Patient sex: M
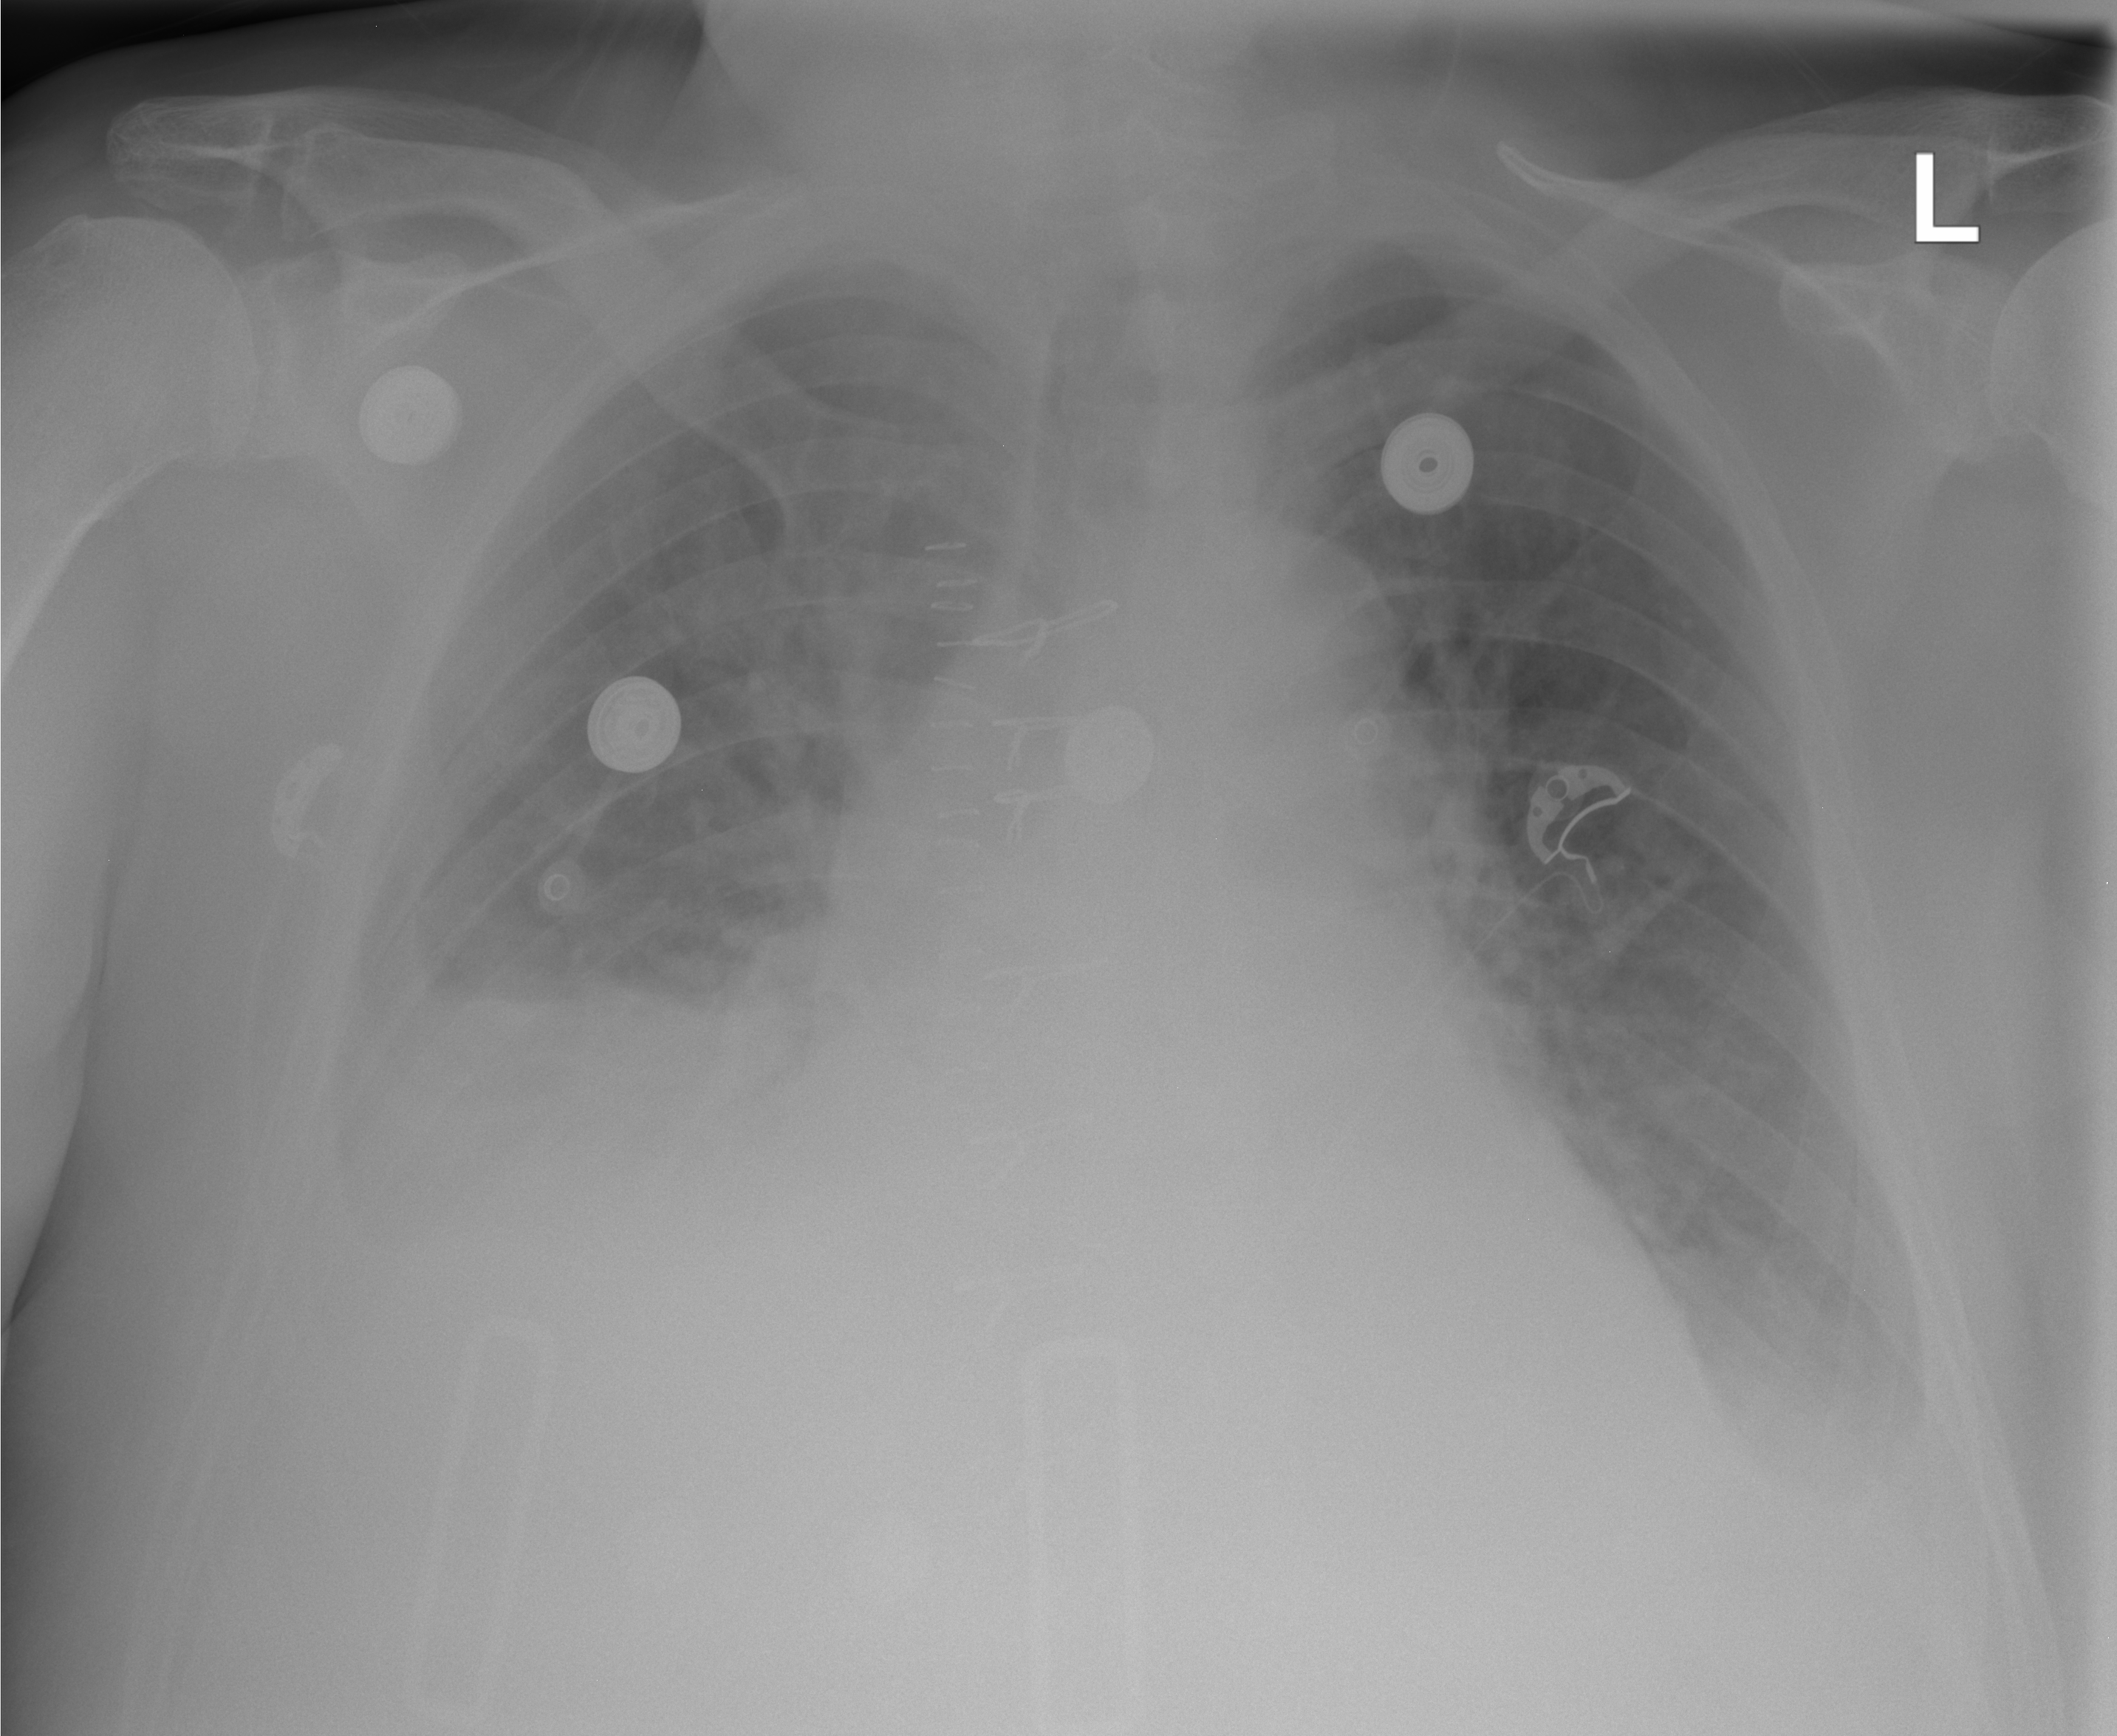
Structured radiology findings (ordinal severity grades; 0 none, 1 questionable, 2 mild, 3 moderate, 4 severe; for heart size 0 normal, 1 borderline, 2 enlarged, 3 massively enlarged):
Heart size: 0
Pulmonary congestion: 2
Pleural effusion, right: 3
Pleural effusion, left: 3
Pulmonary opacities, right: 1
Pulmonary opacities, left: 2
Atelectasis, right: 3
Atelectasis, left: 3